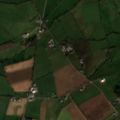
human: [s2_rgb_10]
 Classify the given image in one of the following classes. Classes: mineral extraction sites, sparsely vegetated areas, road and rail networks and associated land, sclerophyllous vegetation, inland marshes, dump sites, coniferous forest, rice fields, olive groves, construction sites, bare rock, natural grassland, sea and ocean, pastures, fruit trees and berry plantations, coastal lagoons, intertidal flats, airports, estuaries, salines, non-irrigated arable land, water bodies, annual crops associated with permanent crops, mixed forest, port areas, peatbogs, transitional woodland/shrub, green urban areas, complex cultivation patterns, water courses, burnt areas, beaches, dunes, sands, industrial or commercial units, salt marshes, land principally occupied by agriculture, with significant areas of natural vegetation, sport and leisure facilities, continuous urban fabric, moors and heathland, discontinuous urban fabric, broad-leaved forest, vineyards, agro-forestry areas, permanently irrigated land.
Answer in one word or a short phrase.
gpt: non-irrigated arable land, pastures, complex cultivation patterns